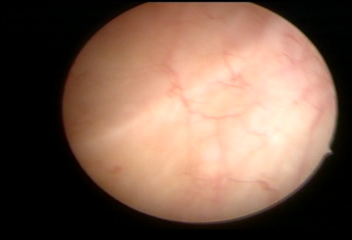
Modality: WLC
Class: Normal mucosa
Bladder cancer association: No